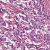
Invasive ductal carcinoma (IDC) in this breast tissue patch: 1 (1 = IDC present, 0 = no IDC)